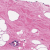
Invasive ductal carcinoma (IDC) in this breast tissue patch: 0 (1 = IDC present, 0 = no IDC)